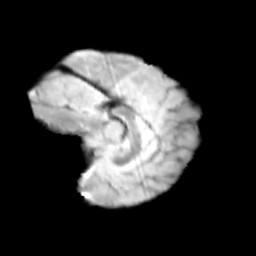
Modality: T2w
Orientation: sagittal
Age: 10
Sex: female
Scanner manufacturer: siemens
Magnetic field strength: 3 T
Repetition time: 3.8 s
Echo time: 0.07 s